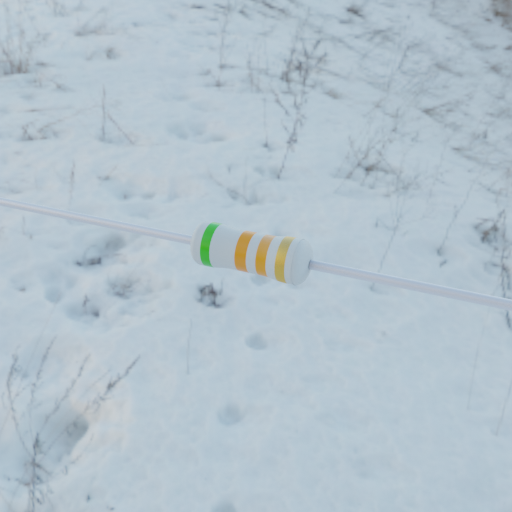
Resistor colour bands (in order): green, orange, orange, gold